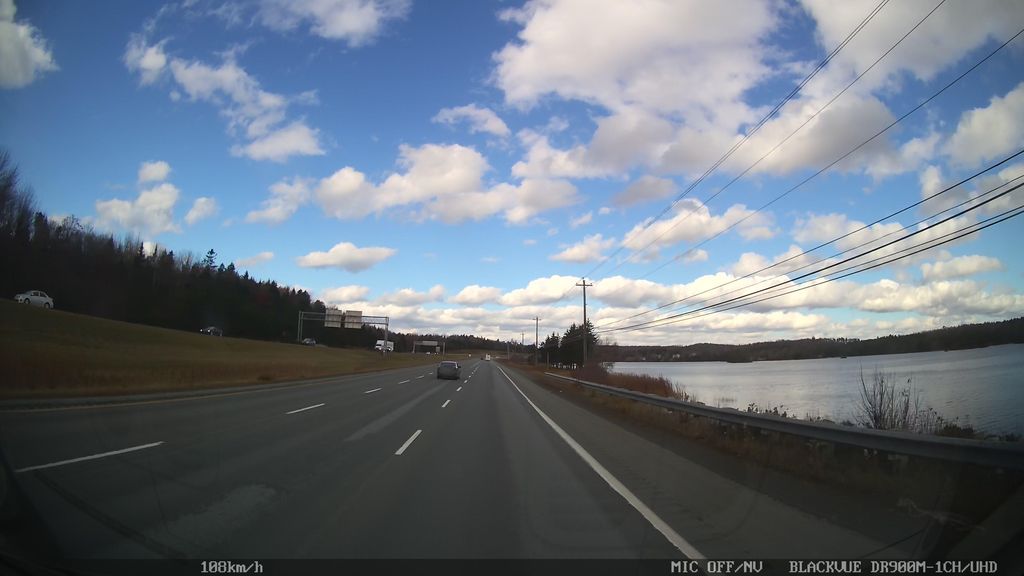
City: halifax